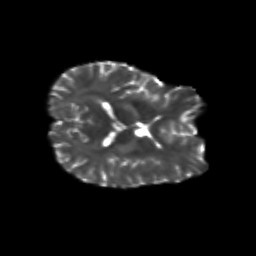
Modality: T2w
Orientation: axial
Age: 26
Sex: female
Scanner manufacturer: siemens
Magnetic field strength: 3 T
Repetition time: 3.5 s
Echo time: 0.125 s